Field crop: tomato
Growth stage: 2
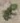
Species: solanum